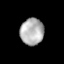
Tissue: prostate
Cell type: T cells
Senescence score: 0.3512
Nuclear area (px): 611
Mean DAPI intensity: 177.504